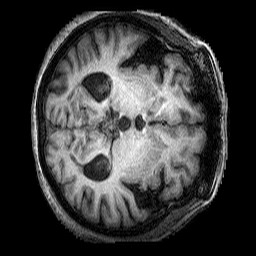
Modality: T1w
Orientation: axial
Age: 70
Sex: female
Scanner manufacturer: siemens
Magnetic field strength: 3 T
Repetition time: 2.25 s
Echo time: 0.00452 s